Question:
As my colleague points out, connecting the dots is something they teach in elemantary school.
Here is the data:
'''
hour_timetable mean_delayed_pass
0 6.074
1 6.512
2 7.632
3 9.393
4 8.759
5 4.600
6 6.040
7 5.575
8 5.680
9 6.315
10 6.895
11 7.852
12 6.832
13 6.961
14 6.322
15 5.954
16 5.579
17 5.540
18 5.142
19 5.579
20 6.139
21 6.501
22 6.140
23 6.061
'''
and here is the code:
'''
library(ggplot2)
ggplot(data = test_vis, aes(x = factor(hour_timetable), y = mean_delayed_pass, group = 1)) +
ylim(0, NA) +
geom_point(color = 'purple', stat = 'identity') +
geom_line(color = 'purple') +
coord_polar(start = -0.12) # why offset?
'''
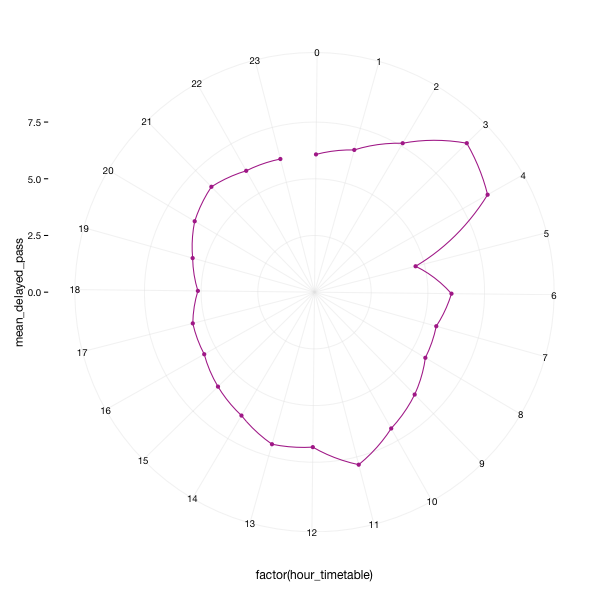
Answer: Use 'geom_polygon()' instead of 'geom_line()'. You can set an empty fill for the polygon with 'geom_polygon(..., fill=NA)'.
Try this:
'''
library(ggplot2)
ggplot(data = test_vis, aes(x = factor(hour_timetable), y = mean_delayed_pass, group = 1)) +
ylim(0, NA) +
geom_point(color = 'purple', stat = 'identity') +
geom_polygon(color = 'purple', fill=NA) +
coord_polar(start = - pi * 1/24)
'''

---
To put the zero point at the top of the plot, use 'offset = - pi / 24'.